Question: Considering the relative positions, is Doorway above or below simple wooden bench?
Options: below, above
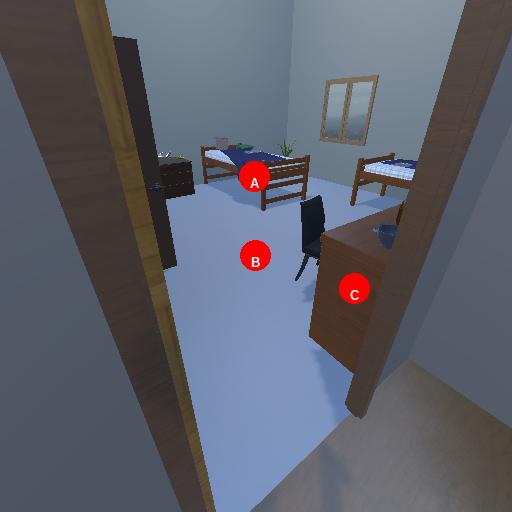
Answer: below